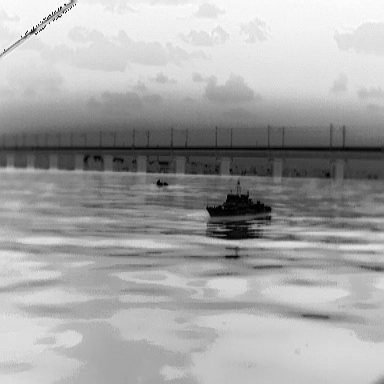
There are two warships in the infrared image.